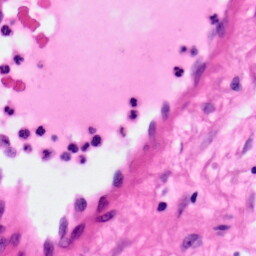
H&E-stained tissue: Pancreatic